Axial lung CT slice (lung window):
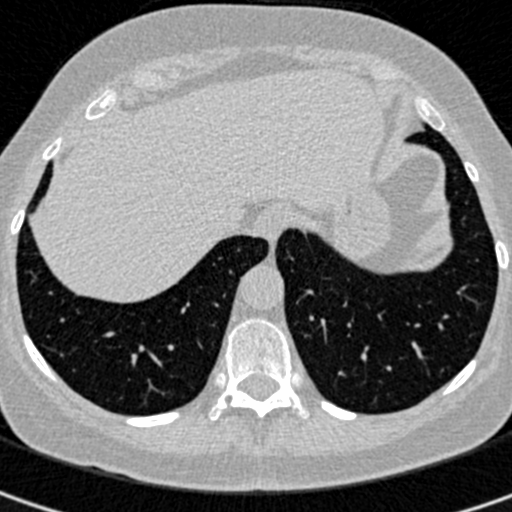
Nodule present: no